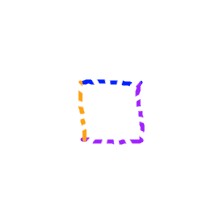
Shape: square